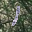
Label: 1